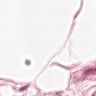
Metastatic tissue present: no